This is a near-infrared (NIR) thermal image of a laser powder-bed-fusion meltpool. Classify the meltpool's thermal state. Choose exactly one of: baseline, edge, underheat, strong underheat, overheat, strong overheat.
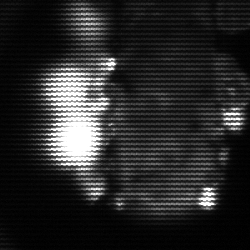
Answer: strong underheat